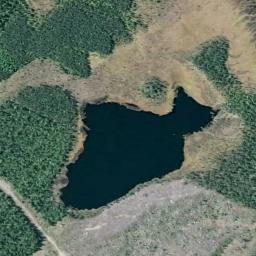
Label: lake